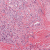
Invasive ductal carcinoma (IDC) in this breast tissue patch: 1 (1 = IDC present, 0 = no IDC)